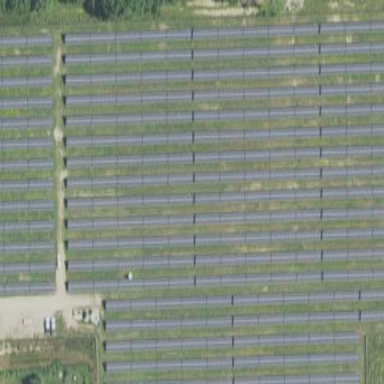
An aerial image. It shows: Solar power plant enclosed by fence. The plant generates electricity using photovoltaic technology.